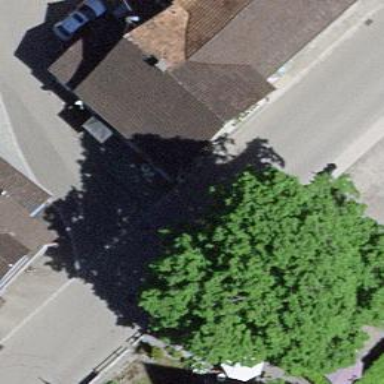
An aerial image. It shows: Brown bench in the vicinity.